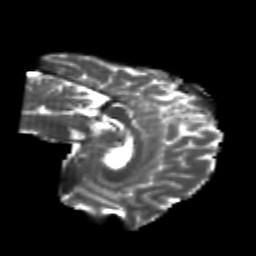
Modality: T2w
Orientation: sagittal
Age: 22
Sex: male
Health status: healthy
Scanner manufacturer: philips
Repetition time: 7.386 s
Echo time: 0.08599 s